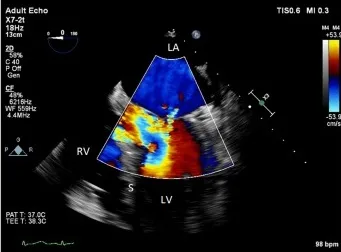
(A) Pre-anhepatic 2D TEE midesophageal modified five-chamber view with color flow Doppler showing trace to mild mitral regurgitation. LV, left ventricle; RV, right ventricle; LA, left atrium; S, interventricular septum; ALC, anterolateral commissure; PMC, posteromedial commissure; A, anterior mitral valve leaflet; A1, first segment of the anterior mitral valve leaflet; A2, second segment of the anterior mitral valve leaflet; A3, third segment of the anterior mitral valve leaflet; P, posterior mitral valve leaflet; P1, first segment of the posterior mitral valve leaflet; P2, second segment of the posterior mitral valve leaflet; P3, third segment of the posterior mitral valve leaflet.
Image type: radiology (ultrasound)